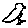
Label: bird